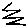
Label: zigzag